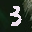
Label: 3